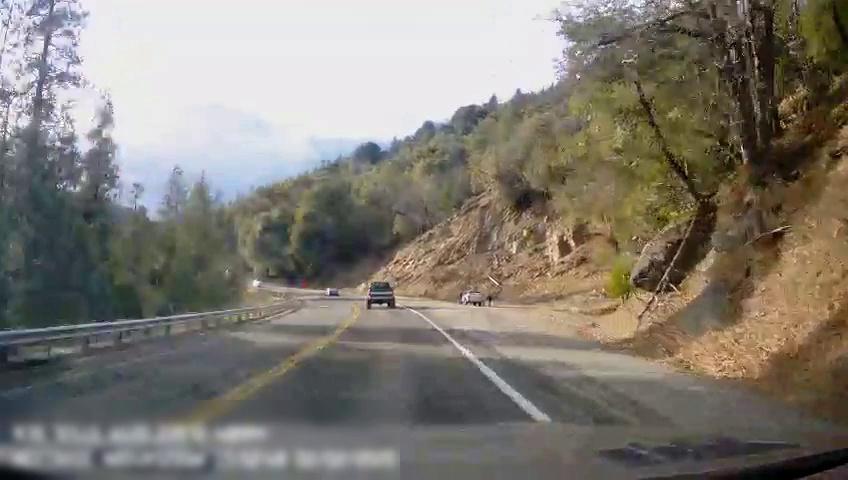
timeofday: Day
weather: Sunny
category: Drivable Space
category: Vehicles | SUV
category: Vehicles | Truck
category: Vehicles | SUV
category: Pedestrians
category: Pedestrians
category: Lanes | Current Lane
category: Lanes | Opposite Lane
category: Lanes | Opposite Lane